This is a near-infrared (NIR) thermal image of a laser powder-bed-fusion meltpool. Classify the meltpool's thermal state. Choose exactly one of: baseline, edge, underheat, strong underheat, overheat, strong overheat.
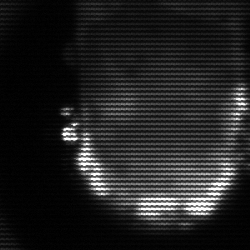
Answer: baseline